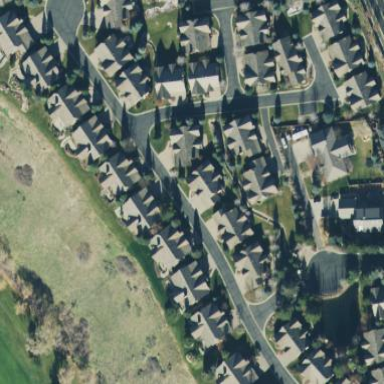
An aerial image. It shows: Neighborhood.